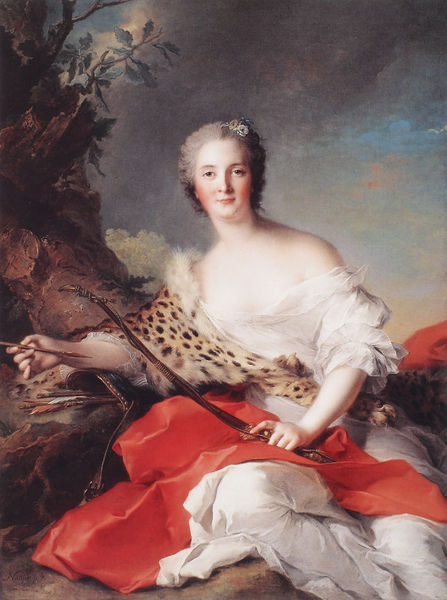
Titel: Constance Gabrielle Magdeleine Bonnier de la Mosson in der Rolle der Diana
Künstler: Jean-Marc Nattier
Institution: Los Angeles, The J. Paul Getty Museum
Schlagwörter: baum, himmel, umhang, weiß, wolken, blumen, frau, frisur, haar, rot, federn, pelz, hände, portrait, sitzend, fell, bogen, weiblich, gewächs, jagd, eiche, rigaud, pfeil, diana, leopard, jaguar, ände